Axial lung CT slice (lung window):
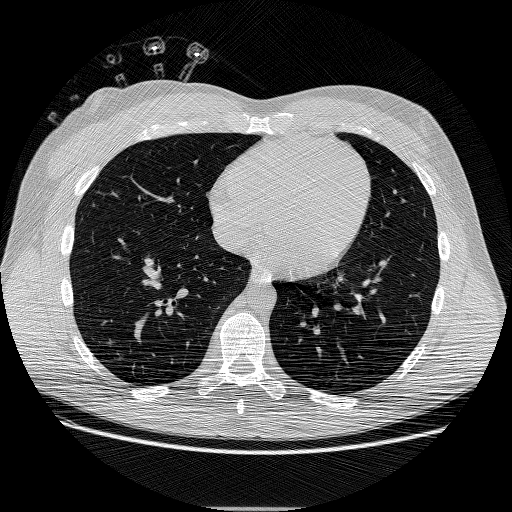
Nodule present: no